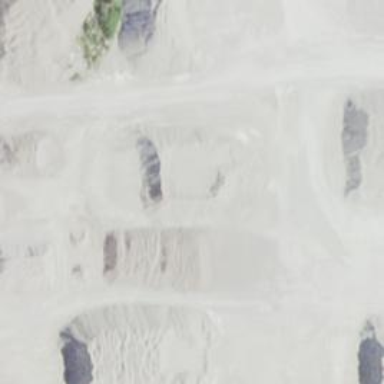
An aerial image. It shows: Quarry area.